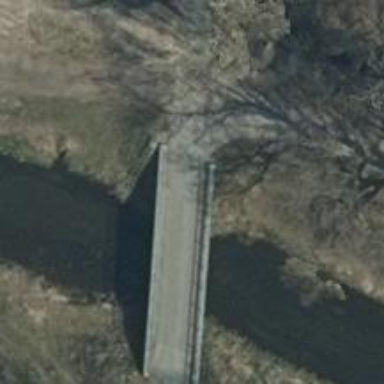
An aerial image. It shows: Paved track on bridge with grade 1 track type.